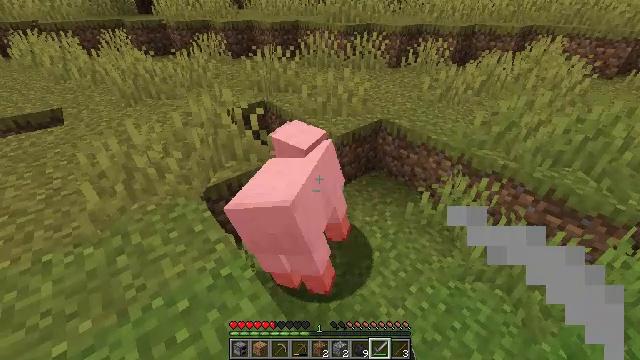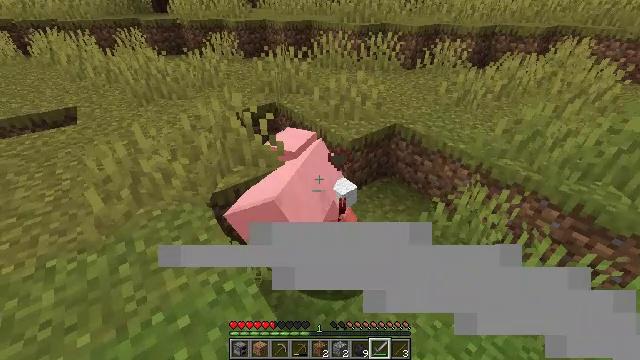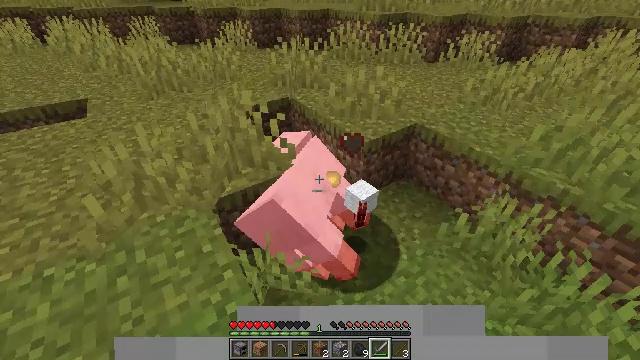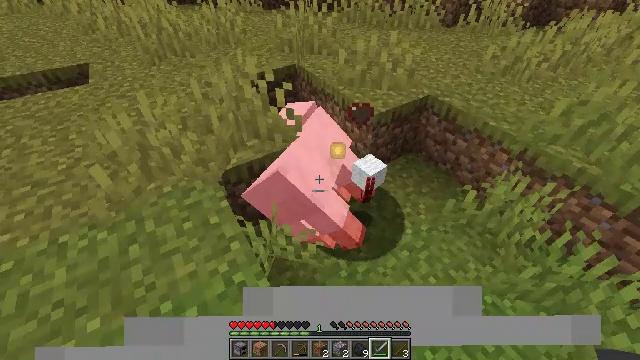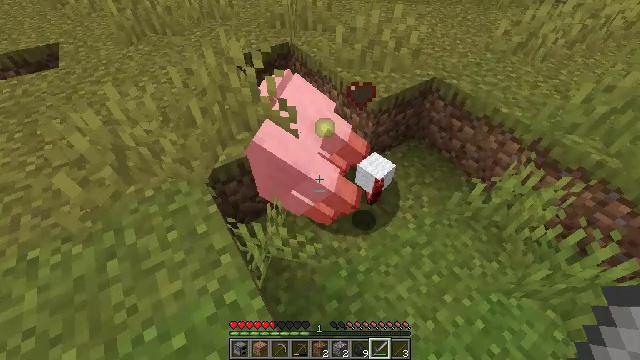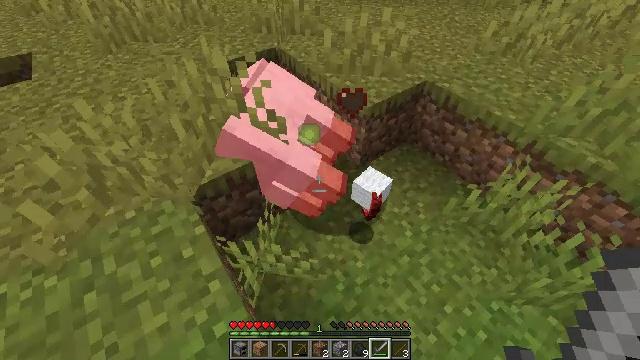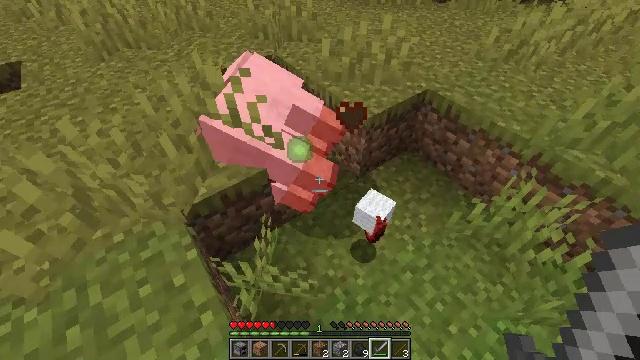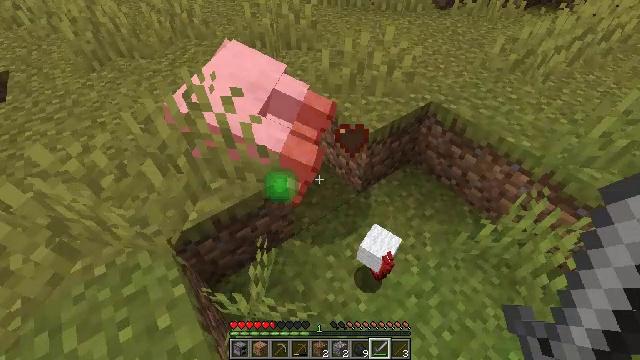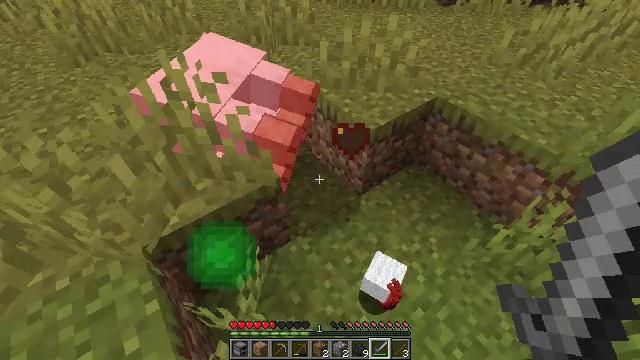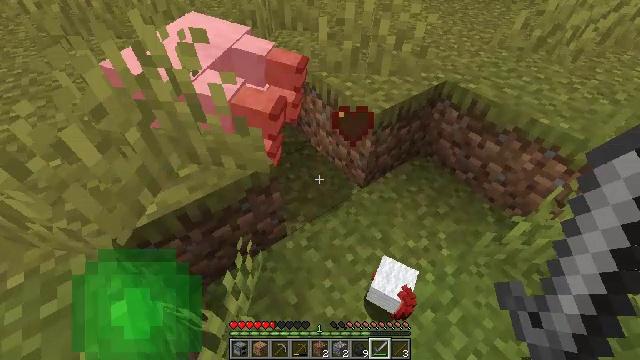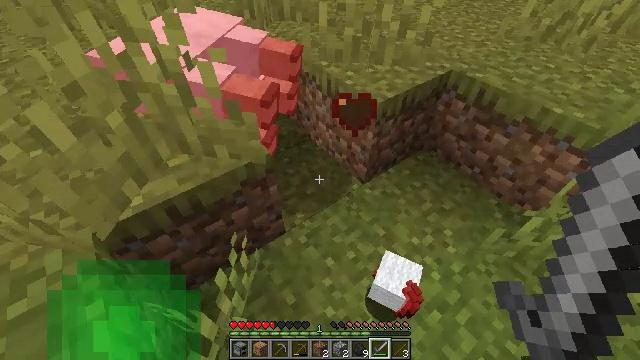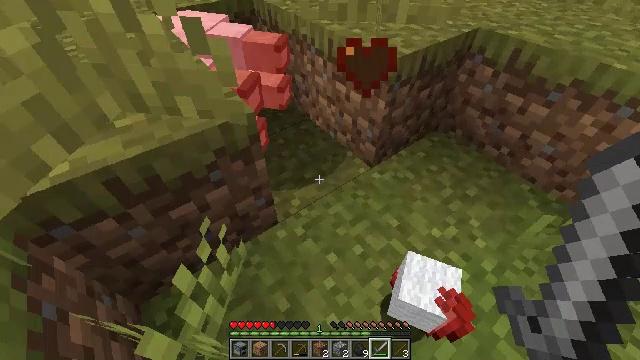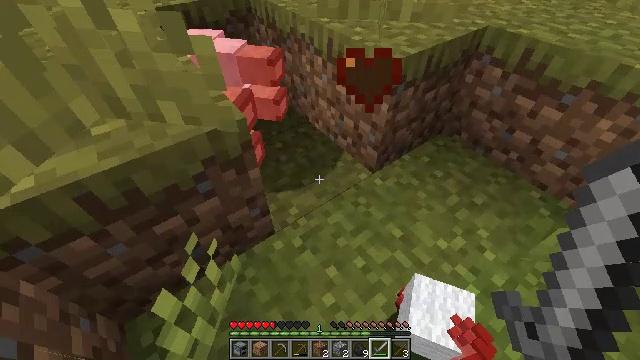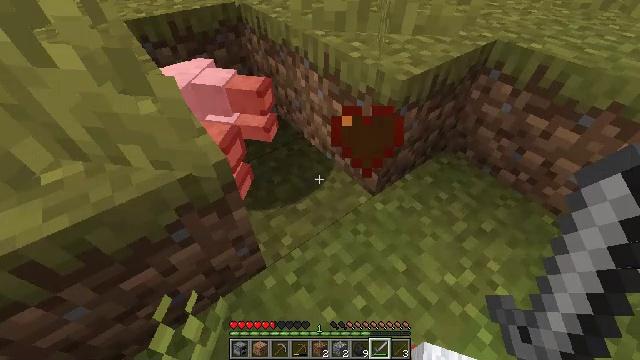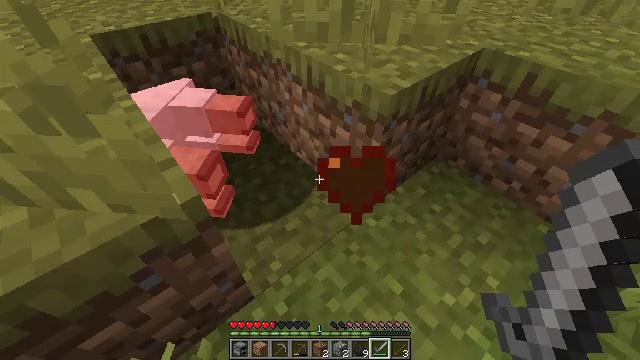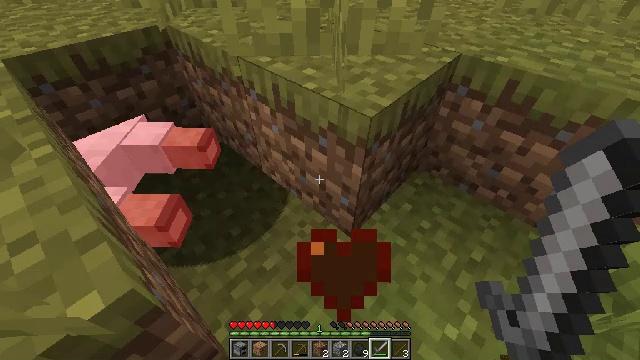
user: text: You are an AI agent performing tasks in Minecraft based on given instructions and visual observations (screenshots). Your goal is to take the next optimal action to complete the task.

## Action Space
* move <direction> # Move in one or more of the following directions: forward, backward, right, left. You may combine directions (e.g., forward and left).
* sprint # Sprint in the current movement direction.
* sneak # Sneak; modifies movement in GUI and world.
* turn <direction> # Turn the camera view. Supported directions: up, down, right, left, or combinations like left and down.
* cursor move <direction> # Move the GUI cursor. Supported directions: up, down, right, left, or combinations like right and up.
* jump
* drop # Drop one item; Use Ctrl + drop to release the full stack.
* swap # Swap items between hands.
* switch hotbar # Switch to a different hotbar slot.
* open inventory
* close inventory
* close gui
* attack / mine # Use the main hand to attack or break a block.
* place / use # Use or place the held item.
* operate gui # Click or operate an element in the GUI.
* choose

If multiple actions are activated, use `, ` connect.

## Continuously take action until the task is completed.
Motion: motion action
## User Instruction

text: Harvest sugar cane from the plant.
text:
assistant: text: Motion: move forward, turn left
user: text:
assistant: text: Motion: move forward, turn left and down
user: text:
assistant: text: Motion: move forward, turn left and down
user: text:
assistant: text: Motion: move forward, turn right and down
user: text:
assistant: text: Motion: move forward, turn right
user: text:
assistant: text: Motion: move forward
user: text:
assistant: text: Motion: no_op
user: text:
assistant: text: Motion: no_op
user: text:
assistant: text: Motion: move forward
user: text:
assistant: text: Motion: move forward
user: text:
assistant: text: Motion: move forward
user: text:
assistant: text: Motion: move forward
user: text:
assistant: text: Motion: move forward
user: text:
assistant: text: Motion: move forward, turn right
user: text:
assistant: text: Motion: move forward, turn right
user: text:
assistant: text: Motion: move forward, turn right and up
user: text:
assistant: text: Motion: turn right and up
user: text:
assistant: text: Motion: turn right and up
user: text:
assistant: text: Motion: move forward, turn right and up
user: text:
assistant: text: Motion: move forward
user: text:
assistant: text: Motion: move forward, jump
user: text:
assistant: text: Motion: move forward, jump
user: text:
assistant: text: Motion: move forward, jump
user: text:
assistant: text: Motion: move forward, jump
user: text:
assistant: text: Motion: move forward, jump
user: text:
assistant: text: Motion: move forward, jump
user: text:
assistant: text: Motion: move forward, jump
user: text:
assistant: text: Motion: move forward, jump
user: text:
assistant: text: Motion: move forward, jump
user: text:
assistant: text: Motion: move forward, turn right and up, jump